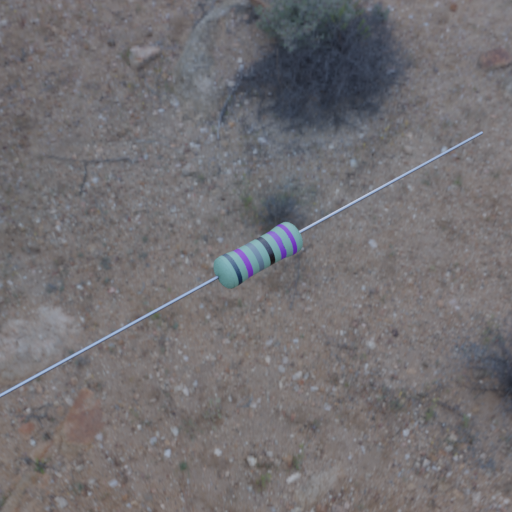
Resistor colour bands (in order): black, violet, gray, black, violet, violet